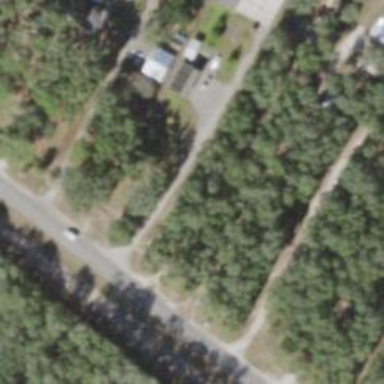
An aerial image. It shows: Driveway.